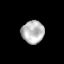
Tissue: lung
Cell type: Epithelial cells
Senescence score: 0.1857
Nuclear area (px): 502
Mean DAPI intensity: 184.584